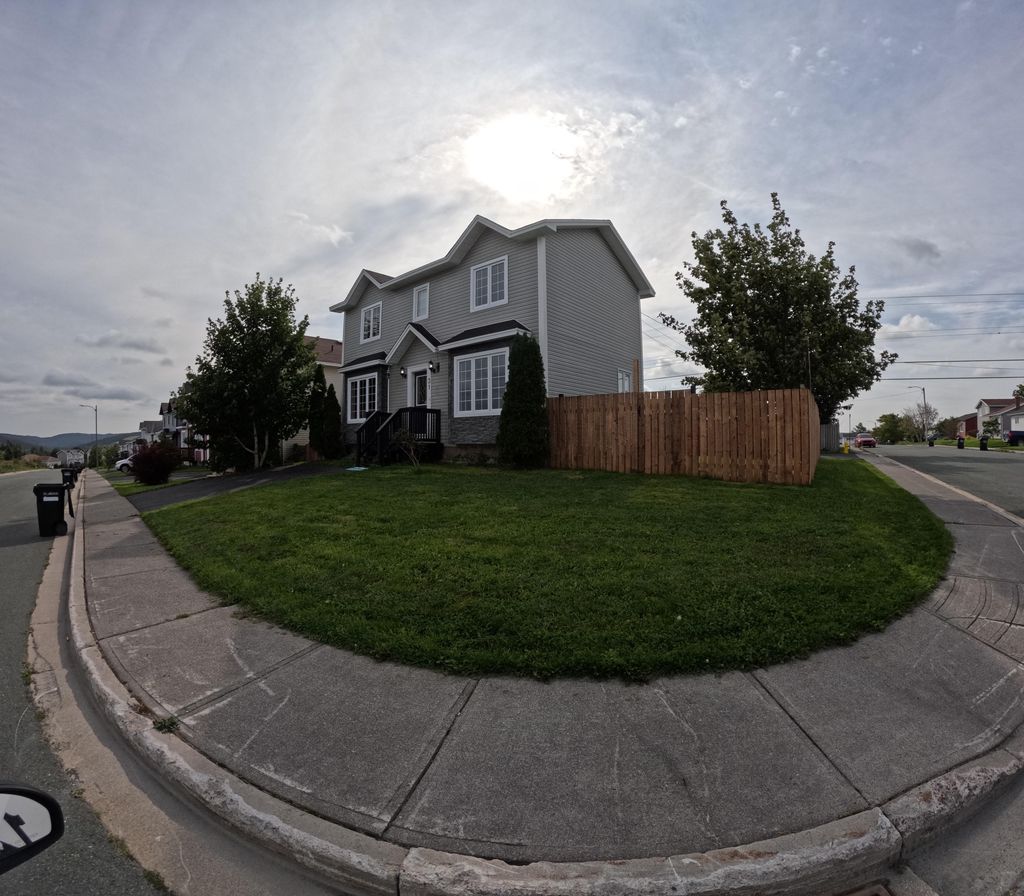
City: st_johns